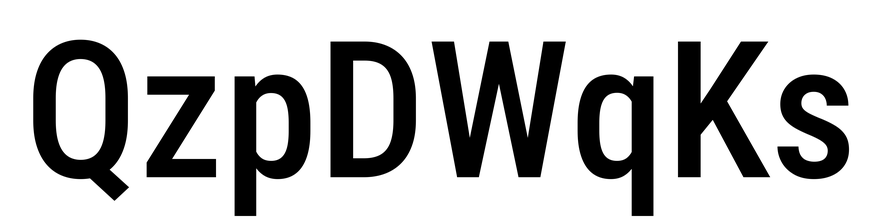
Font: Roboto_Condensed_Medium